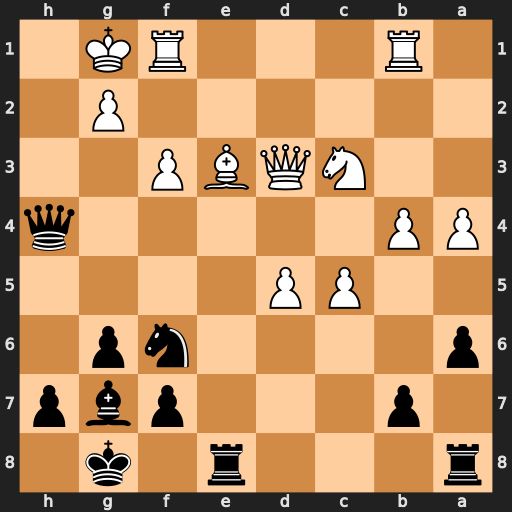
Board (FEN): r3r1k1/1p3pbp/p4np1/2PP4/PP5q/2NQBP2/6P1/1R3RK1
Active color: b
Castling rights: -
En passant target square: -
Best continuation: Rxe3 Qxe3 Nxd5 Nxd5 Bd4 f4 Bxe3+